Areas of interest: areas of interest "China Post (Miao Hang Post Office Branch)"
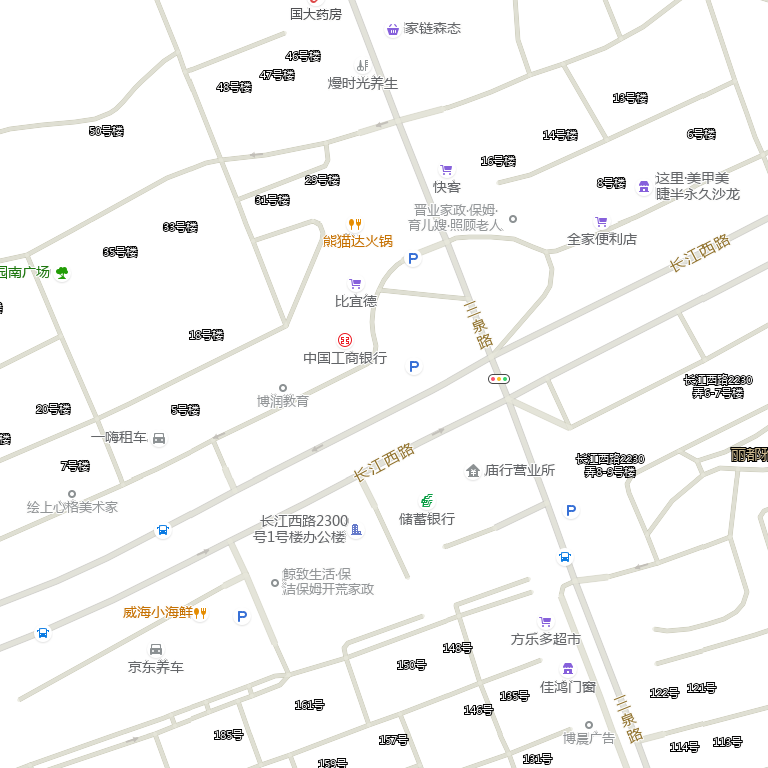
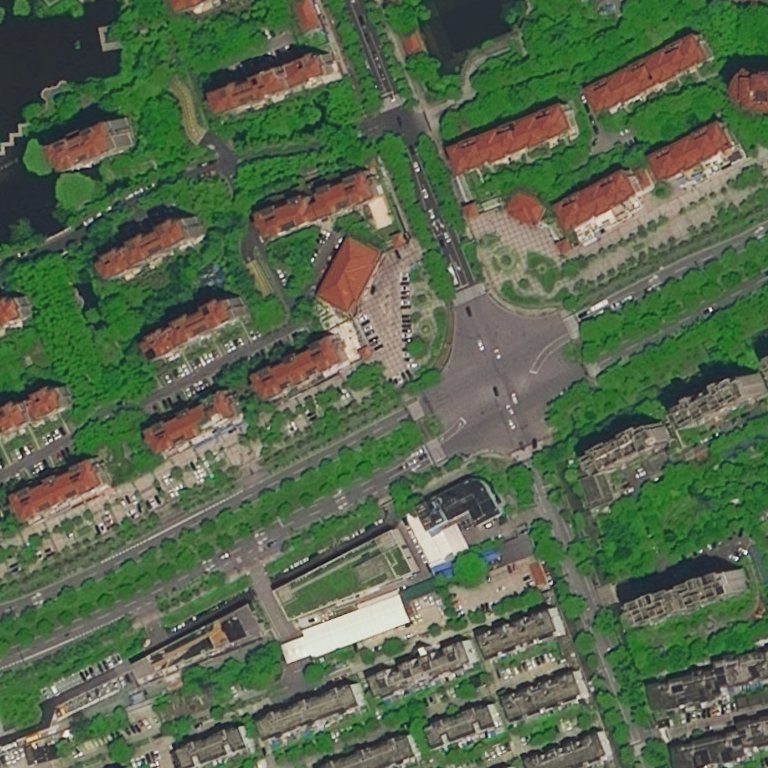